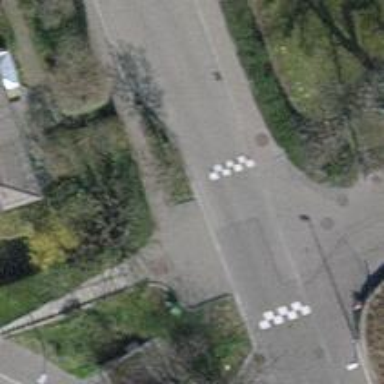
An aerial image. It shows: Traffic cushion.